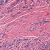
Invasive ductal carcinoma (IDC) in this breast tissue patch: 1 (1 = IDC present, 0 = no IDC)